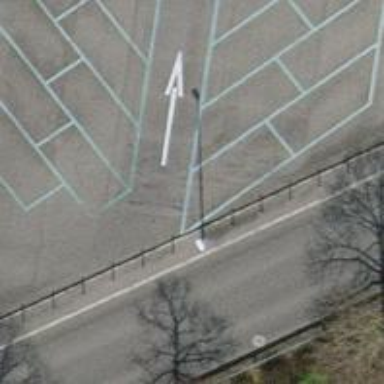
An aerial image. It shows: Street lamp supported by pole.